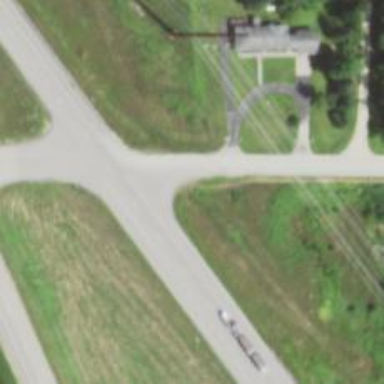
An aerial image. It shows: Trunk link highway.